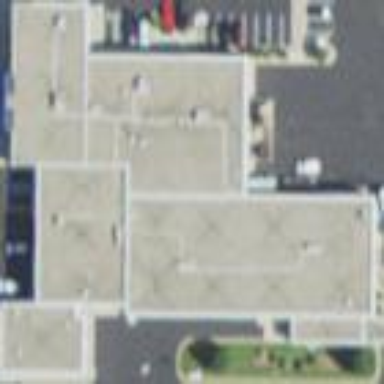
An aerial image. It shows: Building that houses car shop.